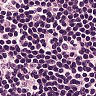
Metastatic tissue present: no